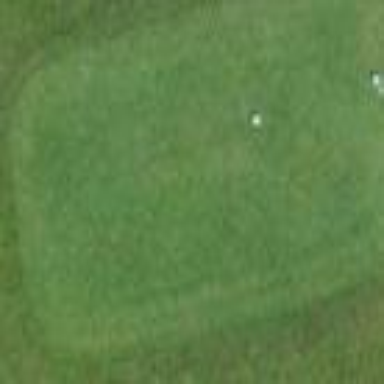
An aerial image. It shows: Grass area designated as golf tee.